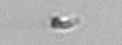
Label: detritus